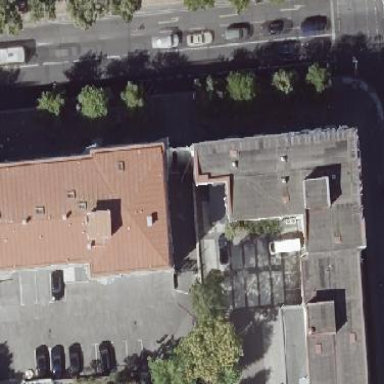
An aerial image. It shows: Office building with flat roof.